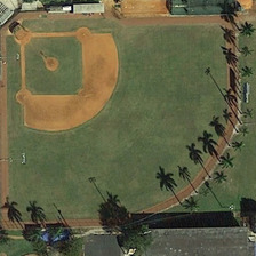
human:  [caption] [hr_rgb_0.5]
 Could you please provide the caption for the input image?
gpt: There are some olive trees beside the baseball field.

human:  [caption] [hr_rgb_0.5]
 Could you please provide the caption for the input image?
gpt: The circle of the red track surrounds the red and yellow baseball fields.

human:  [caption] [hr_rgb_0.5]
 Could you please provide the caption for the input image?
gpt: The circle of the red track surrounds a red and yellow baseball field.

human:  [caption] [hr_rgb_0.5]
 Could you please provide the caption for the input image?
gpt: There are some olive trees near the baseball field.

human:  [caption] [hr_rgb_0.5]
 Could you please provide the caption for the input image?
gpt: The colors of the baseball field are green and yellow .